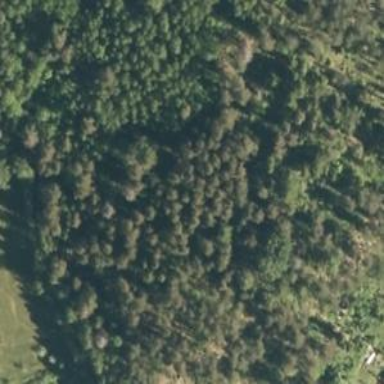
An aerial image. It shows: Scrub vegetation in area designated for logging.